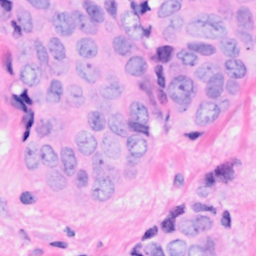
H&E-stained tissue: Breast